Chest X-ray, AP view. Patient: 61 years old, sex M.
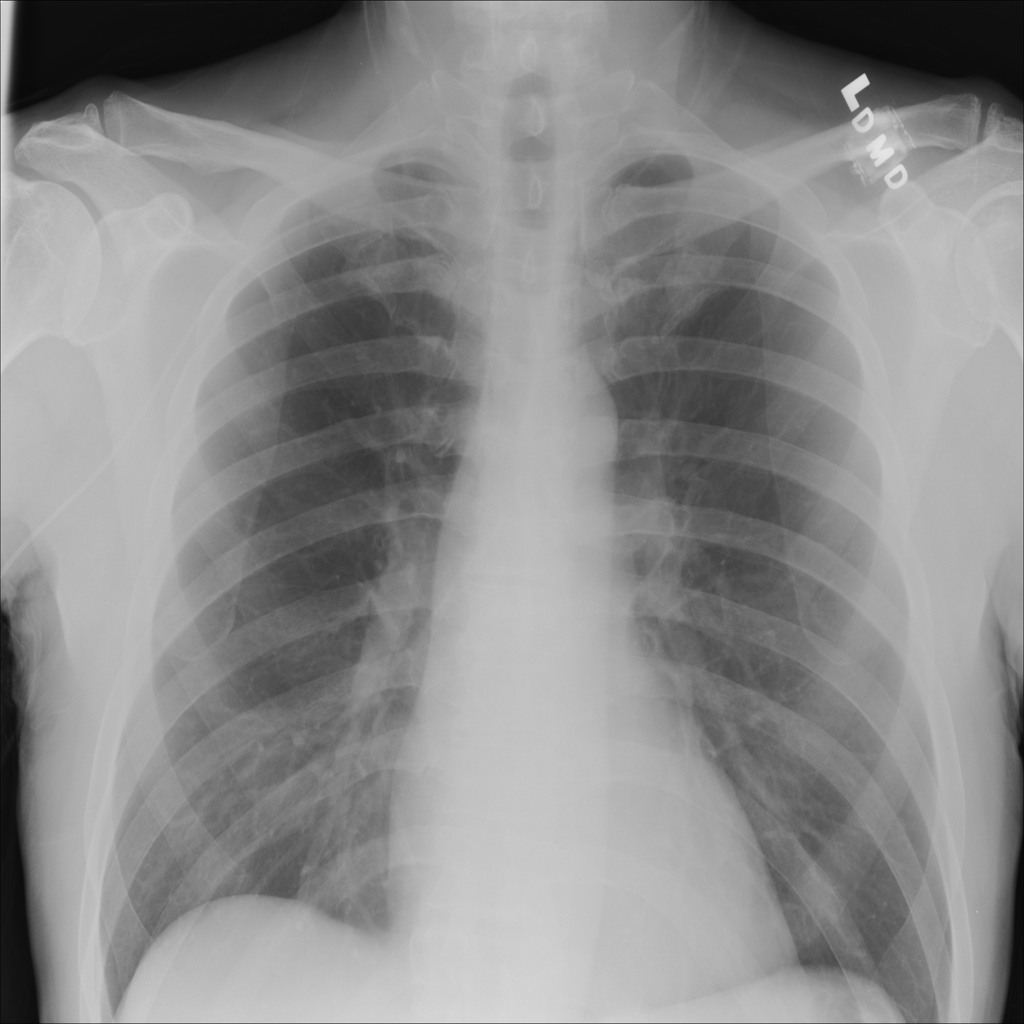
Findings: No Finding